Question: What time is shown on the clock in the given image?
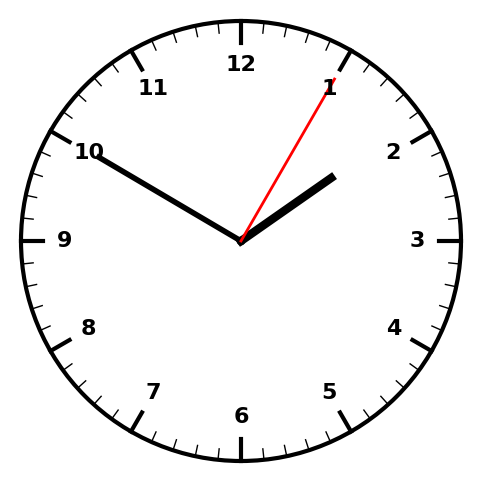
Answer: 01:50:05